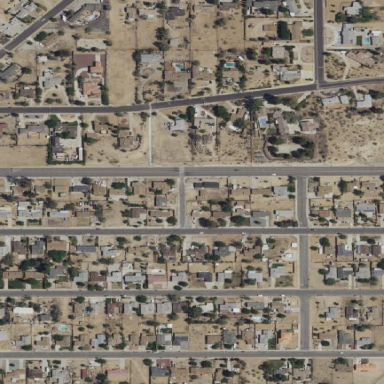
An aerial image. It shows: Residential area consisting of single-family homes.